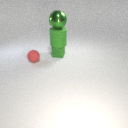
large green rubber cylinder below large green metal sphere